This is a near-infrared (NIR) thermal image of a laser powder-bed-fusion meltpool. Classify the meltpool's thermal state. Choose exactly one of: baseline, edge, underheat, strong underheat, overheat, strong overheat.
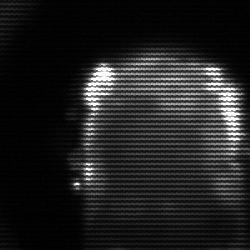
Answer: baseline